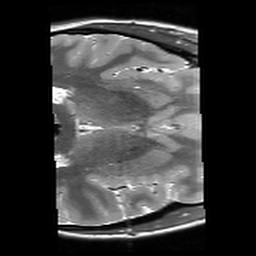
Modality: T2starw
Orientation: axial
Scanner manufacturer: siemens
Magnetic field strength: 3 T
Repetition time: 9.86 s
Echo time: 0.05 s